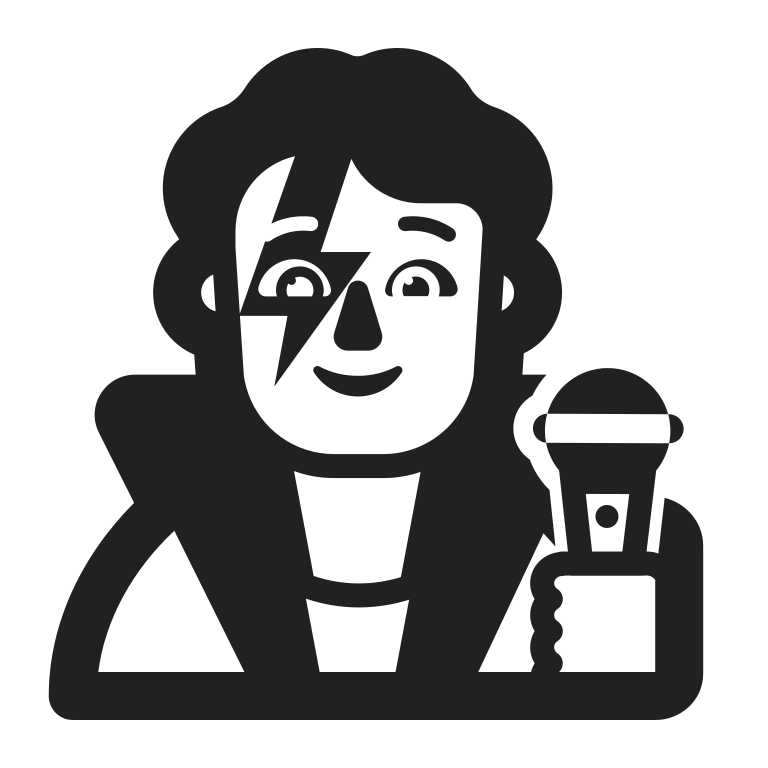
singer high contrast default